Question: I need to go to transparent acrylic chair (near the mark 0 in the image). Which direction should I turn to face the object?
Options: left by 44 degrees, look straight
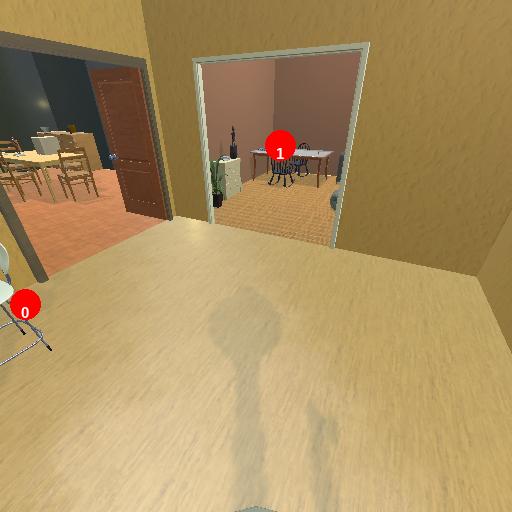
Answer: left by 44 degrees